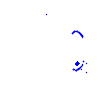
Particle: kaon